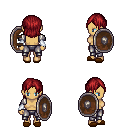
a pixel art fantasy rpg character, female body template, human, tanned skin, steel arm armor, metal pants, brunette long bangs hairstyle, white cloth bracers, brown slippers, shield, four views (front, back, left, right), 2x2 character sprite sheet, small pixel art, hard edges, no anti-aliasing